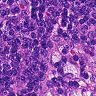
Metastatic tissue present: no